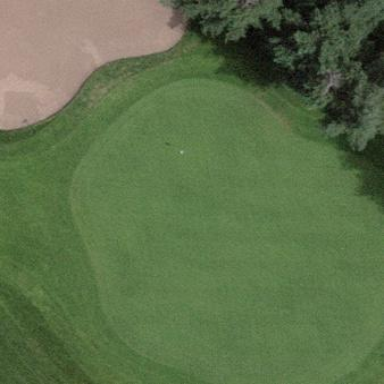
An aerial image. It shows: Golf green.